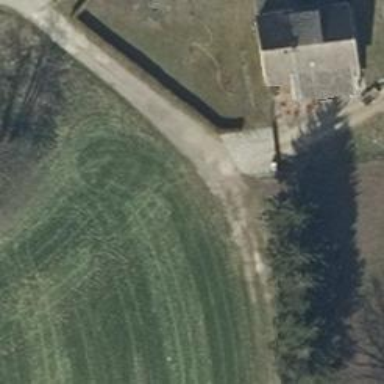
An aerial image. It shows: Driveway.